Question: I am using Rad Grid and Rad Date Picker.Everything is working fine on development server.but when i hosted it on live server, Rad Grid filter image and rad date picker image is not displaying...
thank you very much
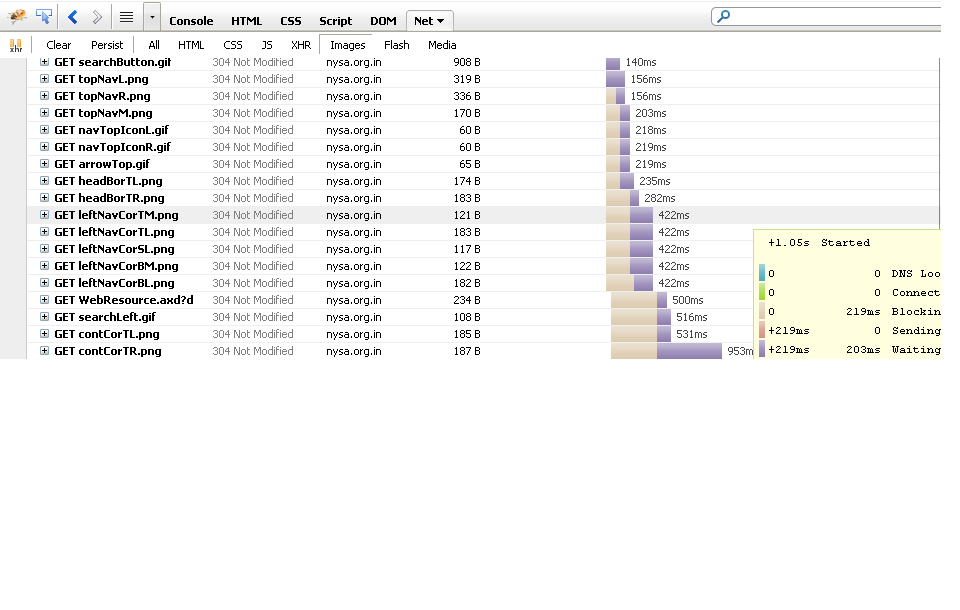
Answer: Sounds like you may be missing an entry in your live web.config's '<httpHandlers>' section such as:
'<add name="Telerik_Web_UI_WebResource_axd" path="Telerik.Web.UI.WebResource.axd" type="Telerik.Web.UI.WebResource" verb="*"/>'
and also from the '<system.webServer><handlers>' like:
'<add path="Telerik.Web.UI.WebResource.axd" type="Telerik.Web.UI.WebResource" verb="*" validate="false"/>'